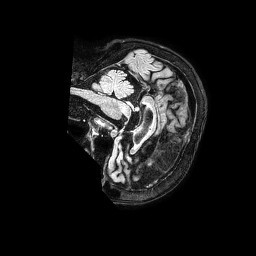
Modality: FLAIR
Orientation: sagittal
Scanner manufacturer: philips
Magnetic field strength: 1.5 T
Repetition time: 4.8 s
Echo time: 0.3 s